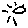
Label: sun